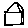
Label: house